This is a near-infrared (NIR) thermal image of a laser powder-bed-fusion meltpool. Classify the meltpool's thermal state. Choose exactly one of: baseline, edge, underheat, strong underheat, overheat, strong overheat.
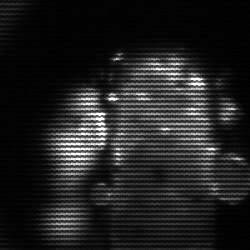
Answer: strong underheat